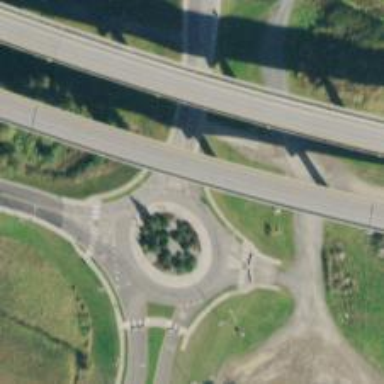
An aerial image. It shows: Unclassified road that forms roundabout at the junction.